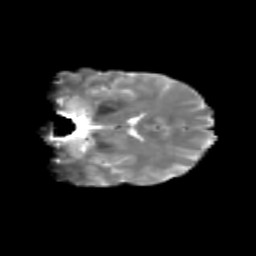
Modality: T2w
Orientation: coronal
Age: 31
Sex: female
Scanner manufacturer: siemens
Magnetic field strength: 3 T
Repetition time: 1.8 s
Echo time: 0.07 s